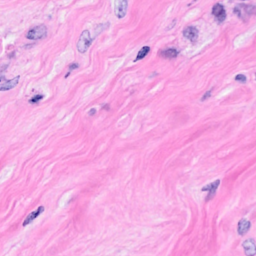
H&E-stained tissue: Breast